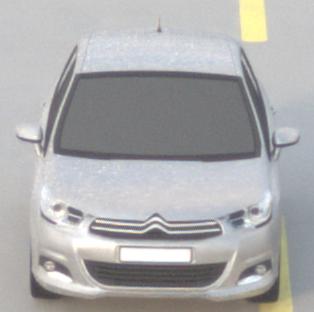
Make: Citroen
Model: C4 VTi 95
Detailed model: C4 (II)
Model produced from: 2012/08
Model produced until: 2013/06
Doors: 5
Color: white
Road condition: dry road
Daytime: sunrise or sunset
Contrast: low contrast